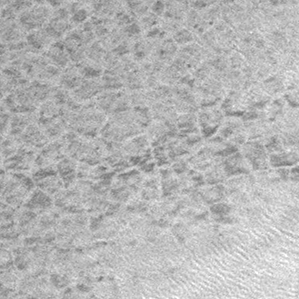
Label: frost